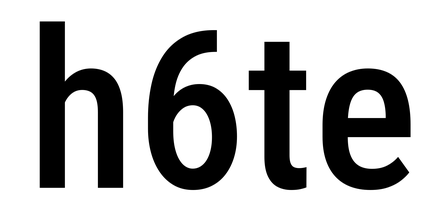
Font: Roboto_Condensed_Medium